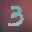
Label: 3